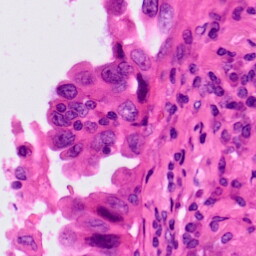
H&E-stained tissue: Lung